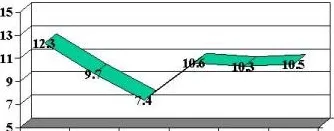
Graphic illustration of hemoglobin throughout hospitalization: Day 1 (admission date) - Day 9 (day of discharge). Patient received intravenous steroids at approximately 36 hours into hospitalization.
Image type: pathology (immunostaining)